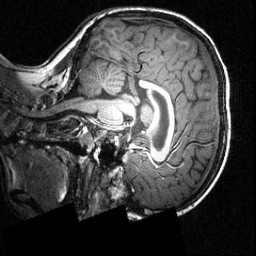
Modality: T1w
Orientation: sagittal
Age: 12
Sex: male
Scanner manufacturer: siemens
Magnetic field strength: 3.951 T
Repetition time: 1.5 s
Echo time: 0.00335 s